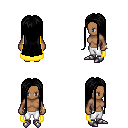
a pixel art fantasy rpg character, female body template, human, dark skin, yellow cape, white pants, black extra-long hairstyle, bracelets, metal boots, four views (front, back, left, right), 2x2 character sprite sheet, small pixel art, hard edges, no anti-aliasing